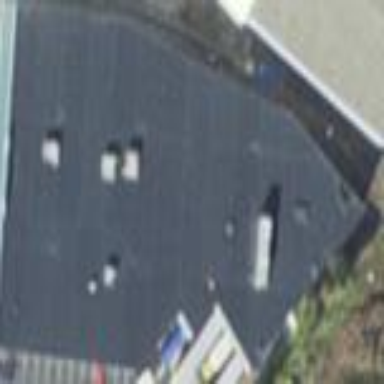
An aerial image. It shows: Supermarket located in building.